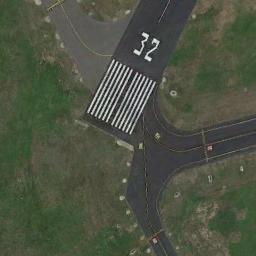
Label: runway